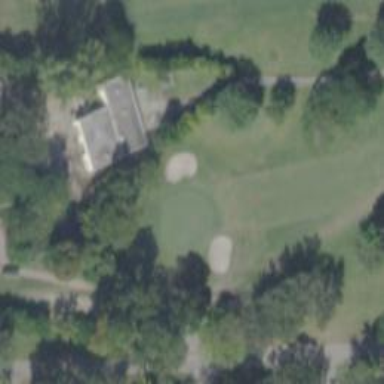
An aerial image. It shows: Golf tee.